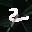
Label: 2